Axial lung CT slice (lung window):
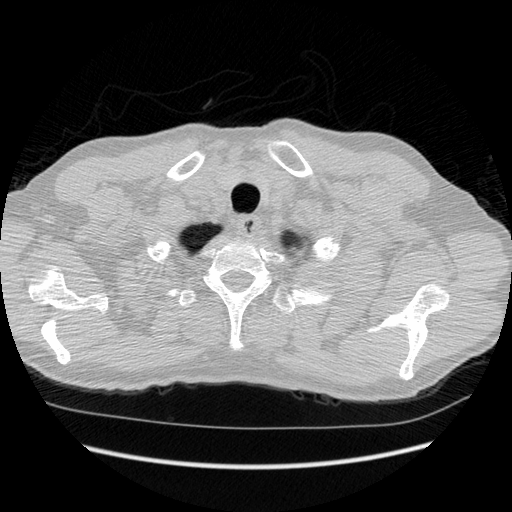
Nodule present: no